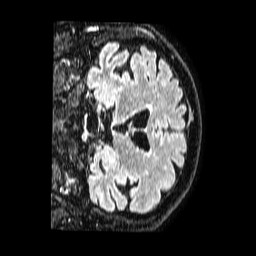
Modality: FLAIR
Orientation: coronal
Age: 78
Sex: male
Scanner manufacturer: philips
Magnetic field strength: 1.5 T
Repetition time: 4.8 s
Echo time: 0.3 s